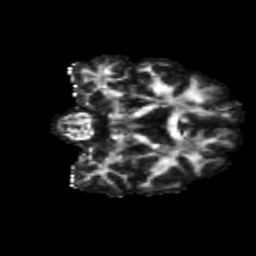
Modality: FA
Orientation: coronal
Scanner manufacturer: siemens
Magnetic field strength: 3 T
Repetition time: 4.16 s
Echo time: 0.0806 s